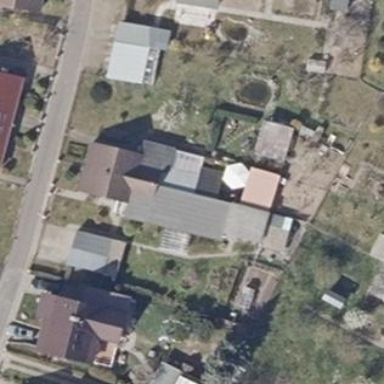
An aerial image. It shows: Simple house.